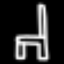
Label: chair